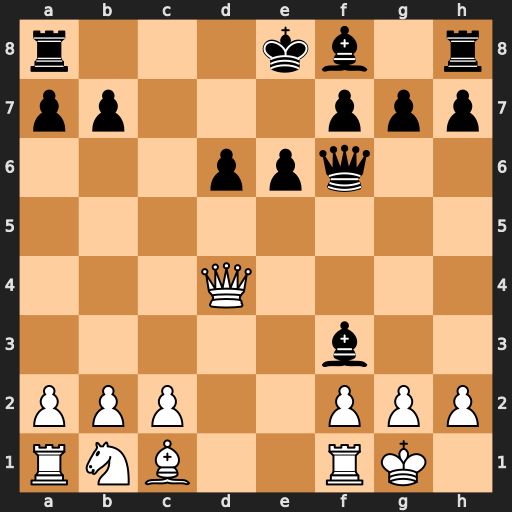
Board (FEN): r3kb1r/pp3ppp/3ppq2/8/3Q4/5b2/PPP2PPP/RNB2RK1
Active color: w
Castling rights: kq
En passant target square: -
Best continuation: Qxf6 gxf6 gxf3